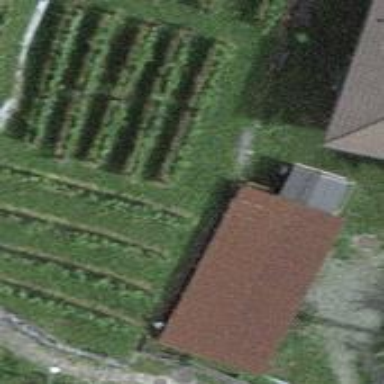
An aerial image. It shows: Shed building.